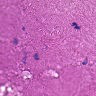
Metastatic tissue present: no